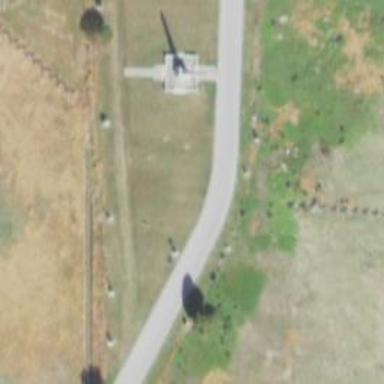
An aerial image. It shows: Historic monument.